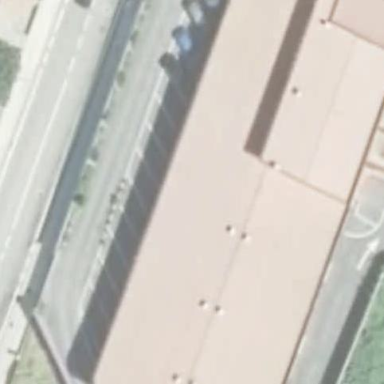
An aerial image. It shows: Building that is motel.